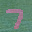
Label: 7